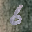
Label: 6